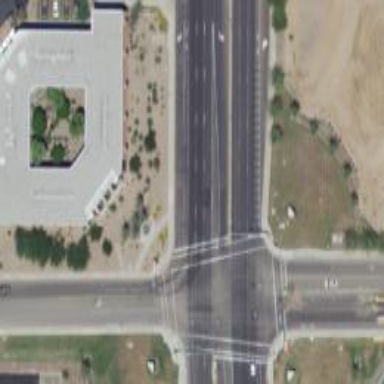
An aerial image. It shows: Solid stop line on the road marking.